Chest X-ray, PA view. Patient: 65 years old, sex M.
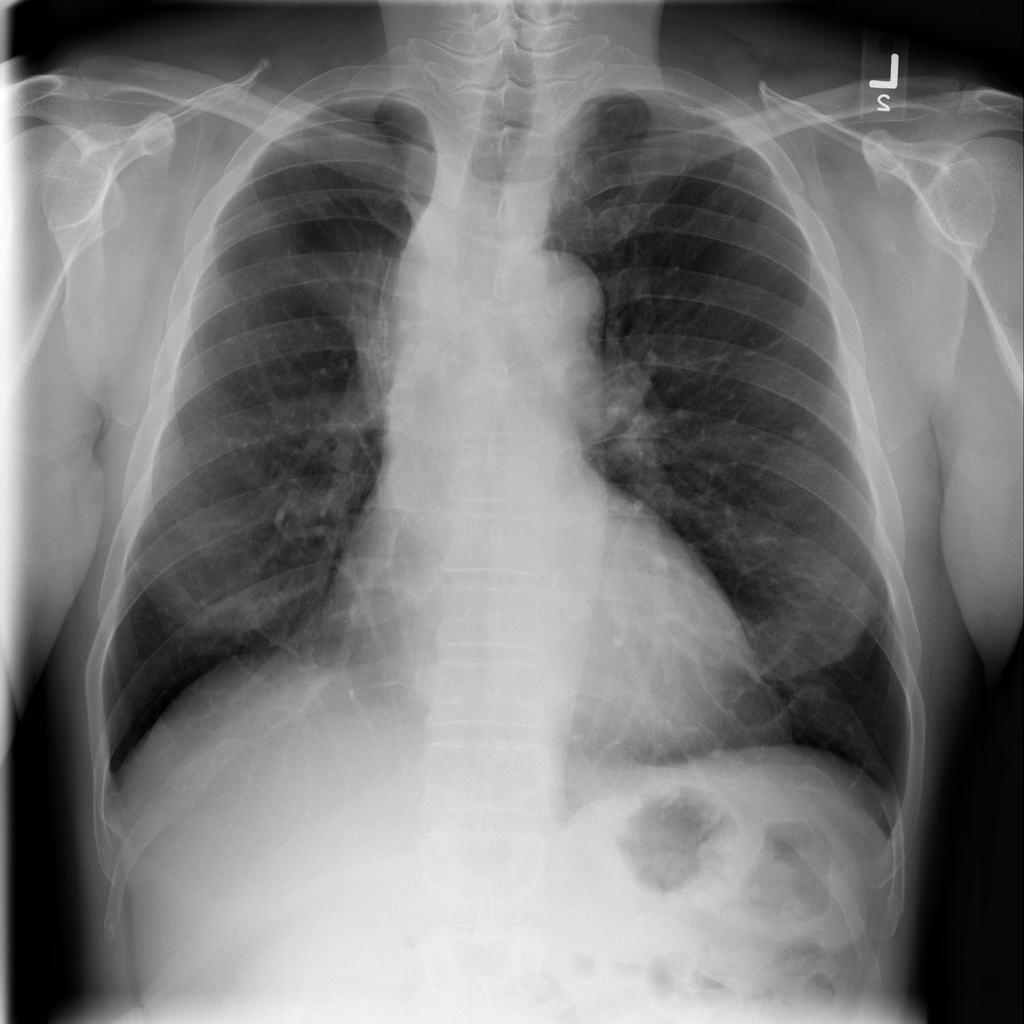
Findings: No Finding